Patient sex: F
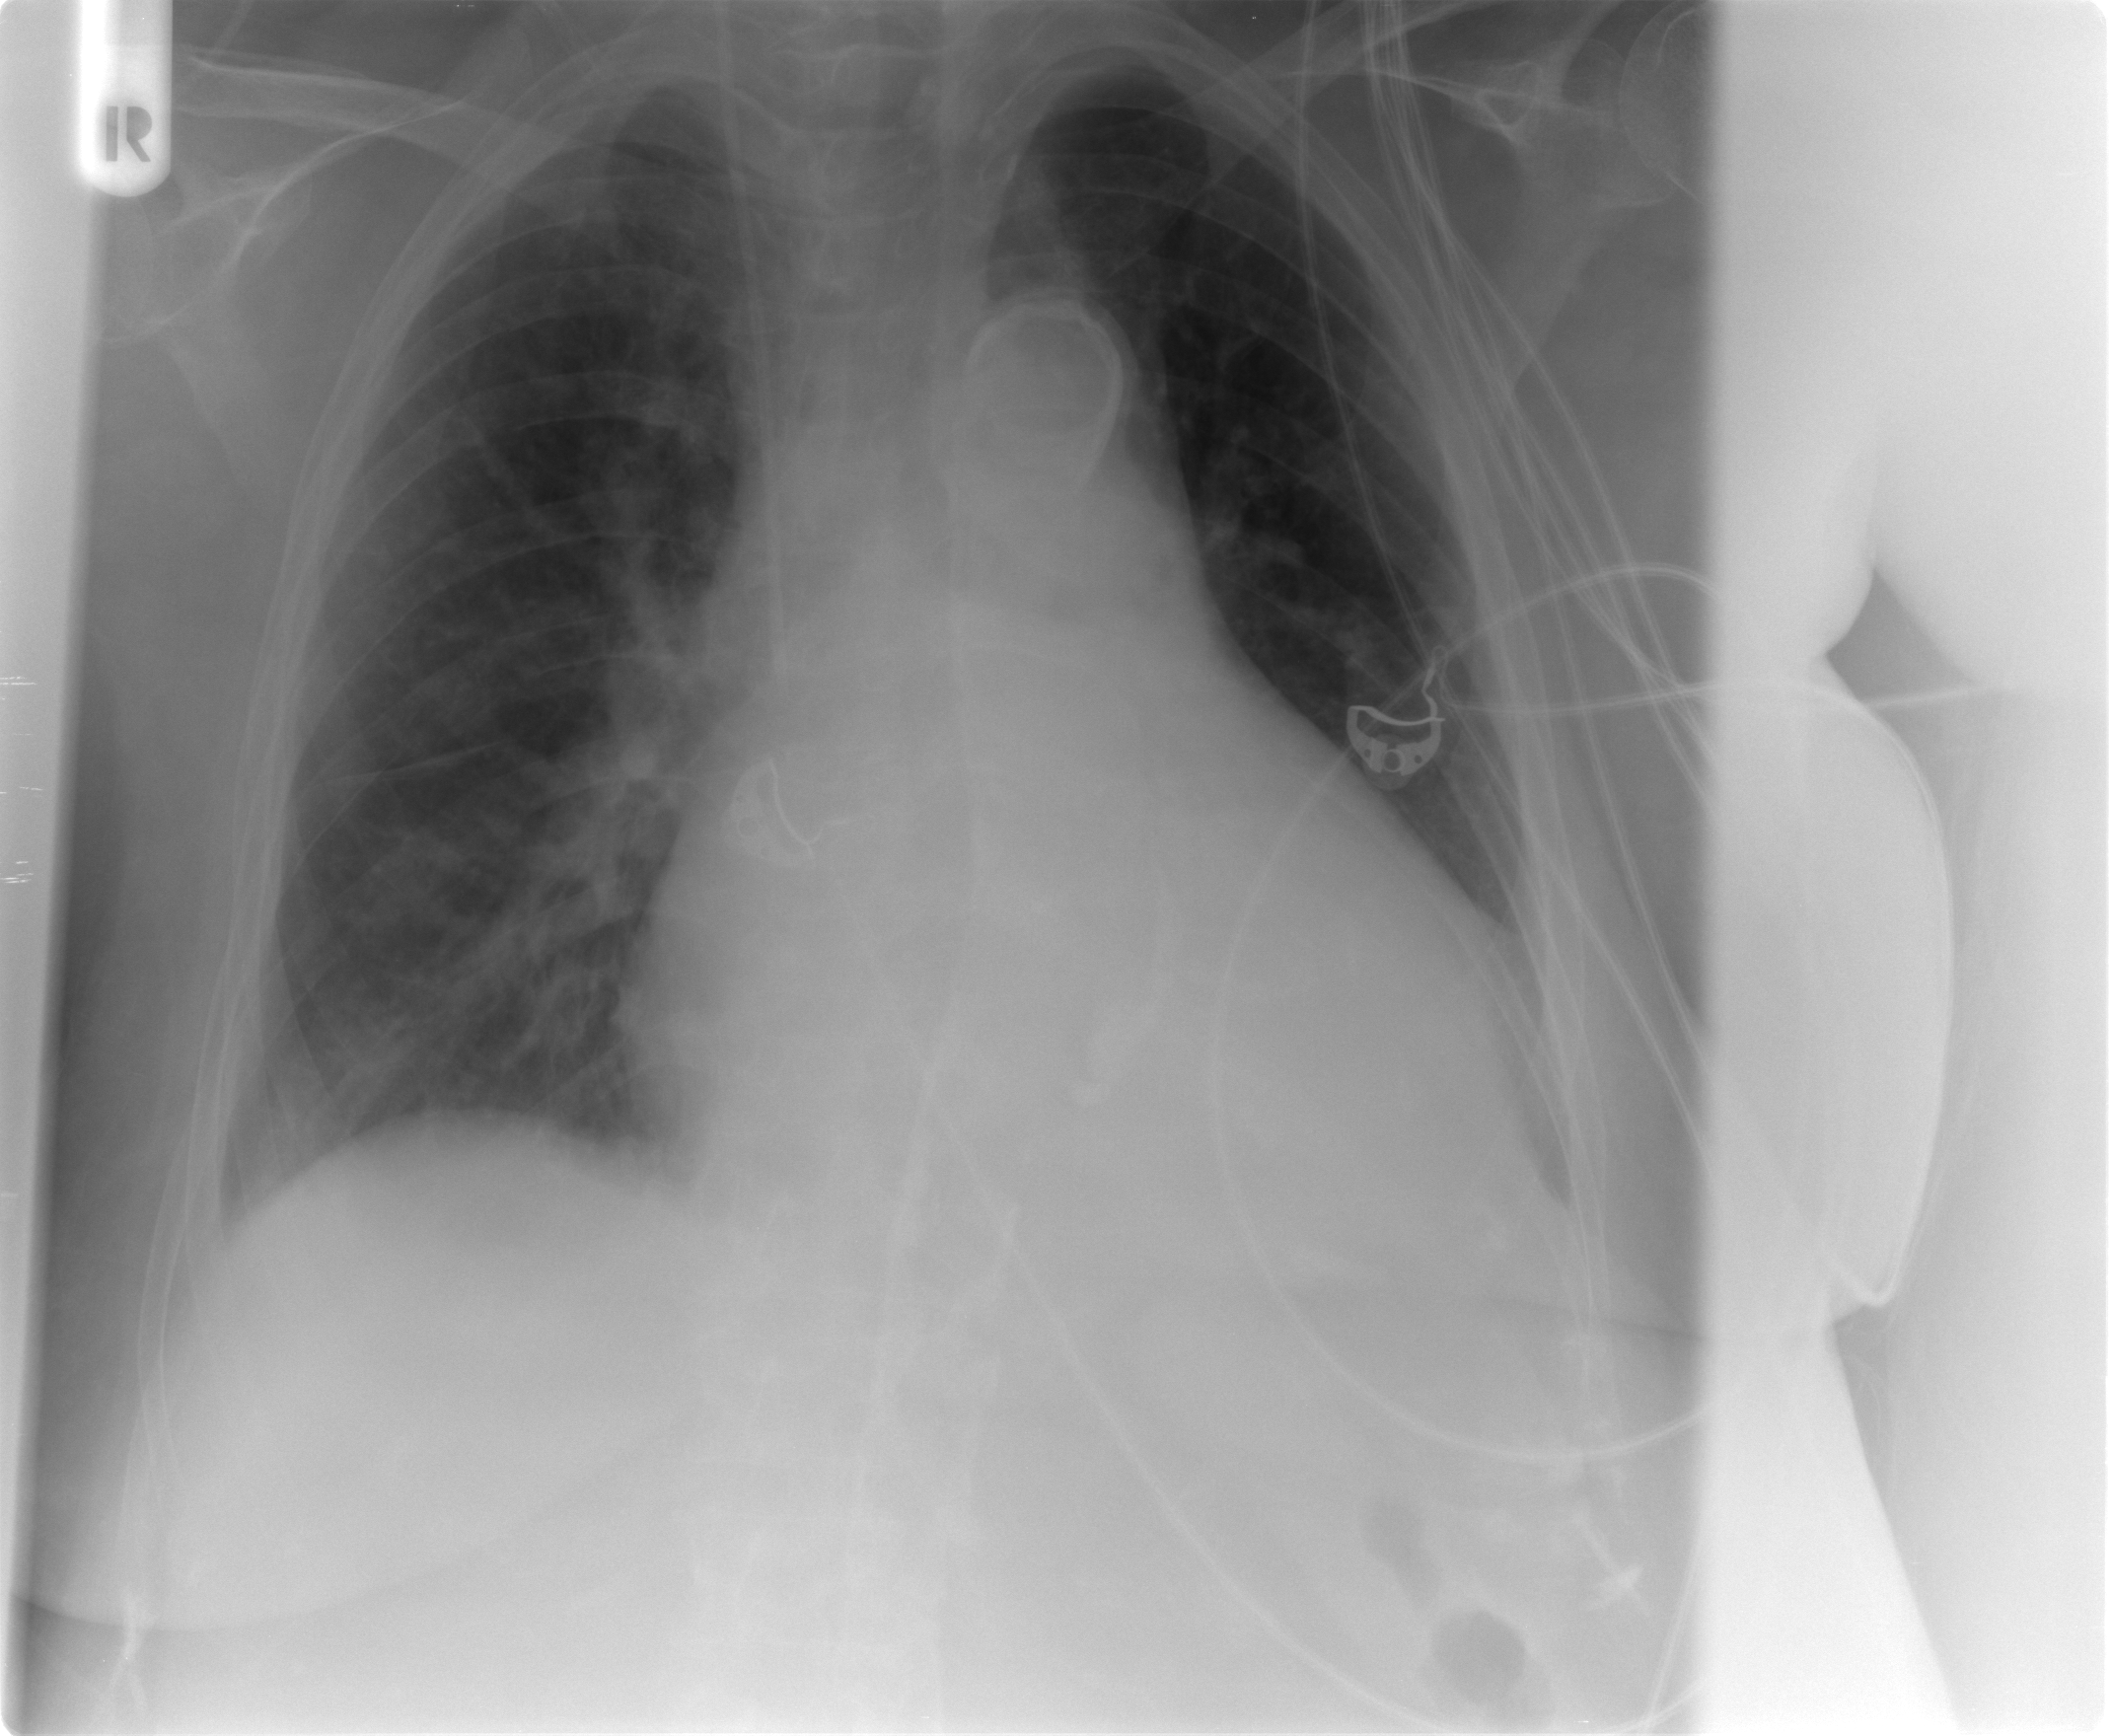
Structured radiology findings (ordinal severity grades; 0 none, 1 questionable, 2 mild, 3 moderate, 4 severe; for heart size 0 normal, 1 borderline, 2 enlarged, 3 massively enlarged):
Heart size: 2
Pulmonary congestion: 0
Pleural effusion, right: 0
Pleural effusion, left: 0
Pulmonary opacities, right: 0
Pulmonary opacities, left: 0
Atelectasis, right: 2
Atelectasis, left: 0